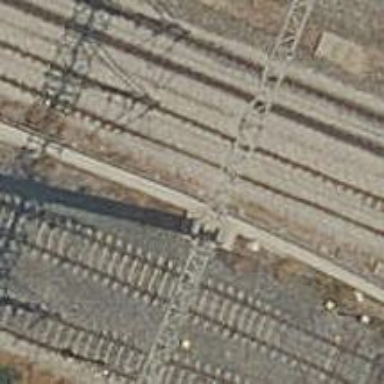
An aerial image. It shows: Rail yard with electrified contact lines for railway operations.